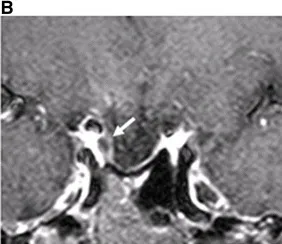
MRI sequences during follow-up. (B) August/2013: MRI after four years of
transsphenoidal surgery - questionable remnant tumor tissue or
arachnoid cyst (arrow).
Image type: radiology (mri)